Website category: jobs
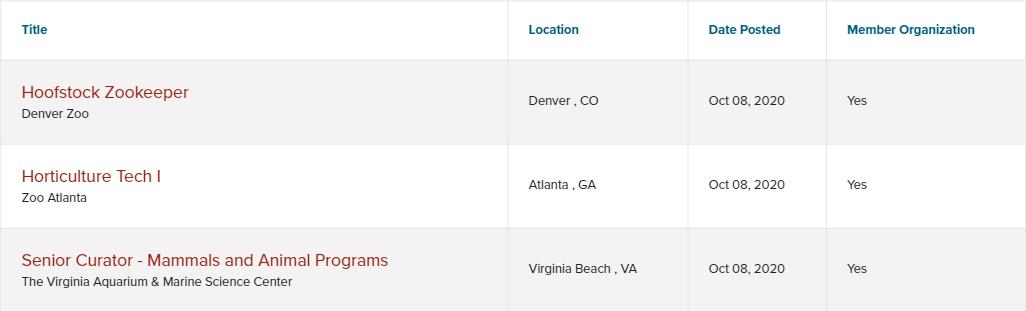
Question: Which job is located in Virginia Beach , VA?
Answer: Senior Curator - Mammals and Animal Programs

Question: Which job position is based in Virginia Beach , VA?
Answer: Senior Curator - Mammals and Animal Programs

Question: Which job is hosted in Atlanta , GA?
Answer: Horticulture Tech I

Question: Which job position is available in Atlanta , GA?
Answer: Horticulture Tech I

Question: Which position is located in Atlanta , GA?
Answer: Horticulture Tech I

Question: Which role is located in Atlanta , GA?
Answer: Horticulture Tech I

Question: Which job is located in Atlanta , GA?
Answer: Horticulture Tech I

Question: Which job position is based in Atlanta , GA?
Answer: Horticulture Tech I